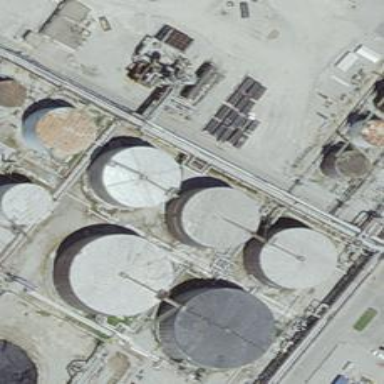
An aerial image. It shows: Storage tank that is man-made.